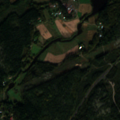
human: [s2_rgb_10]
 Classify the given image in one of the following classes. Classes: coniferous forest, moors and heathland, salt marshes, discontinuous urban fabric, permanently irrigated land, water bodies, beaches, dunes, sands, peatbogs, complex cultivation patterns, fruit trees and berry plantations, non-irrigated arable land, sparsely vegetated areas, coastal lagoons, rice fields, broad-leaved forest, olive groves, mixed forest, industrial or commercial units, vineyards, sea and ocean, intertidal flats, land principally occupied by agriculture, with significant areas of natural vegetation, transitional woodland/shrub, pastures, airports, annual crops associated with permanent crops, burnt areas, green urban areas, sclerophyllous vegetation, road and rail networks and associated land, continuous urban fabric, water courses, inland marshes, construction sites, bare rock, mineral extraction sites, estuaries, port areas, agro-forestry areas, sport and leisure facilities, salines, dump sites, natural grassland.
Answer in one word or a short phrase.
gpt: land principally occupied by agriculture, with significant areas of natural vegetation, coniferous forest, transitional woodland/shrub